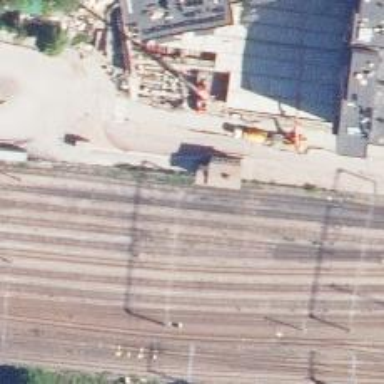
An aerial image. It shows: Railway signal.